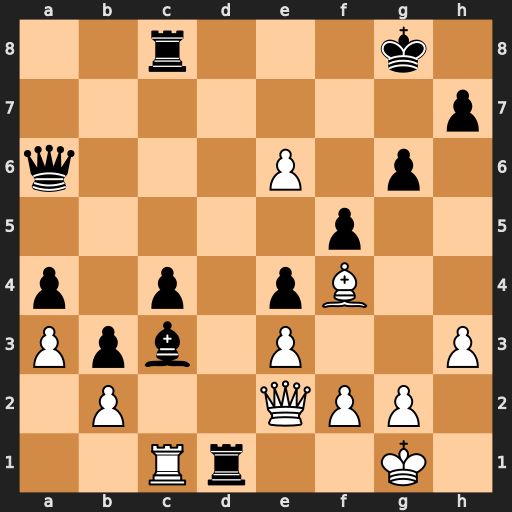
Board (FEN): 2r3k1/7p/q3P1p1/5p2/p1p1pB2/Ppb1P2P/1P2QPP1/2Rr2K1
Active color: w
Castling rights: -
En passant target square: -
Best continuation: Qxd1 Bxb2 Qd7 Qc6 Qf7+ Kh8 e7